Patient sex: M
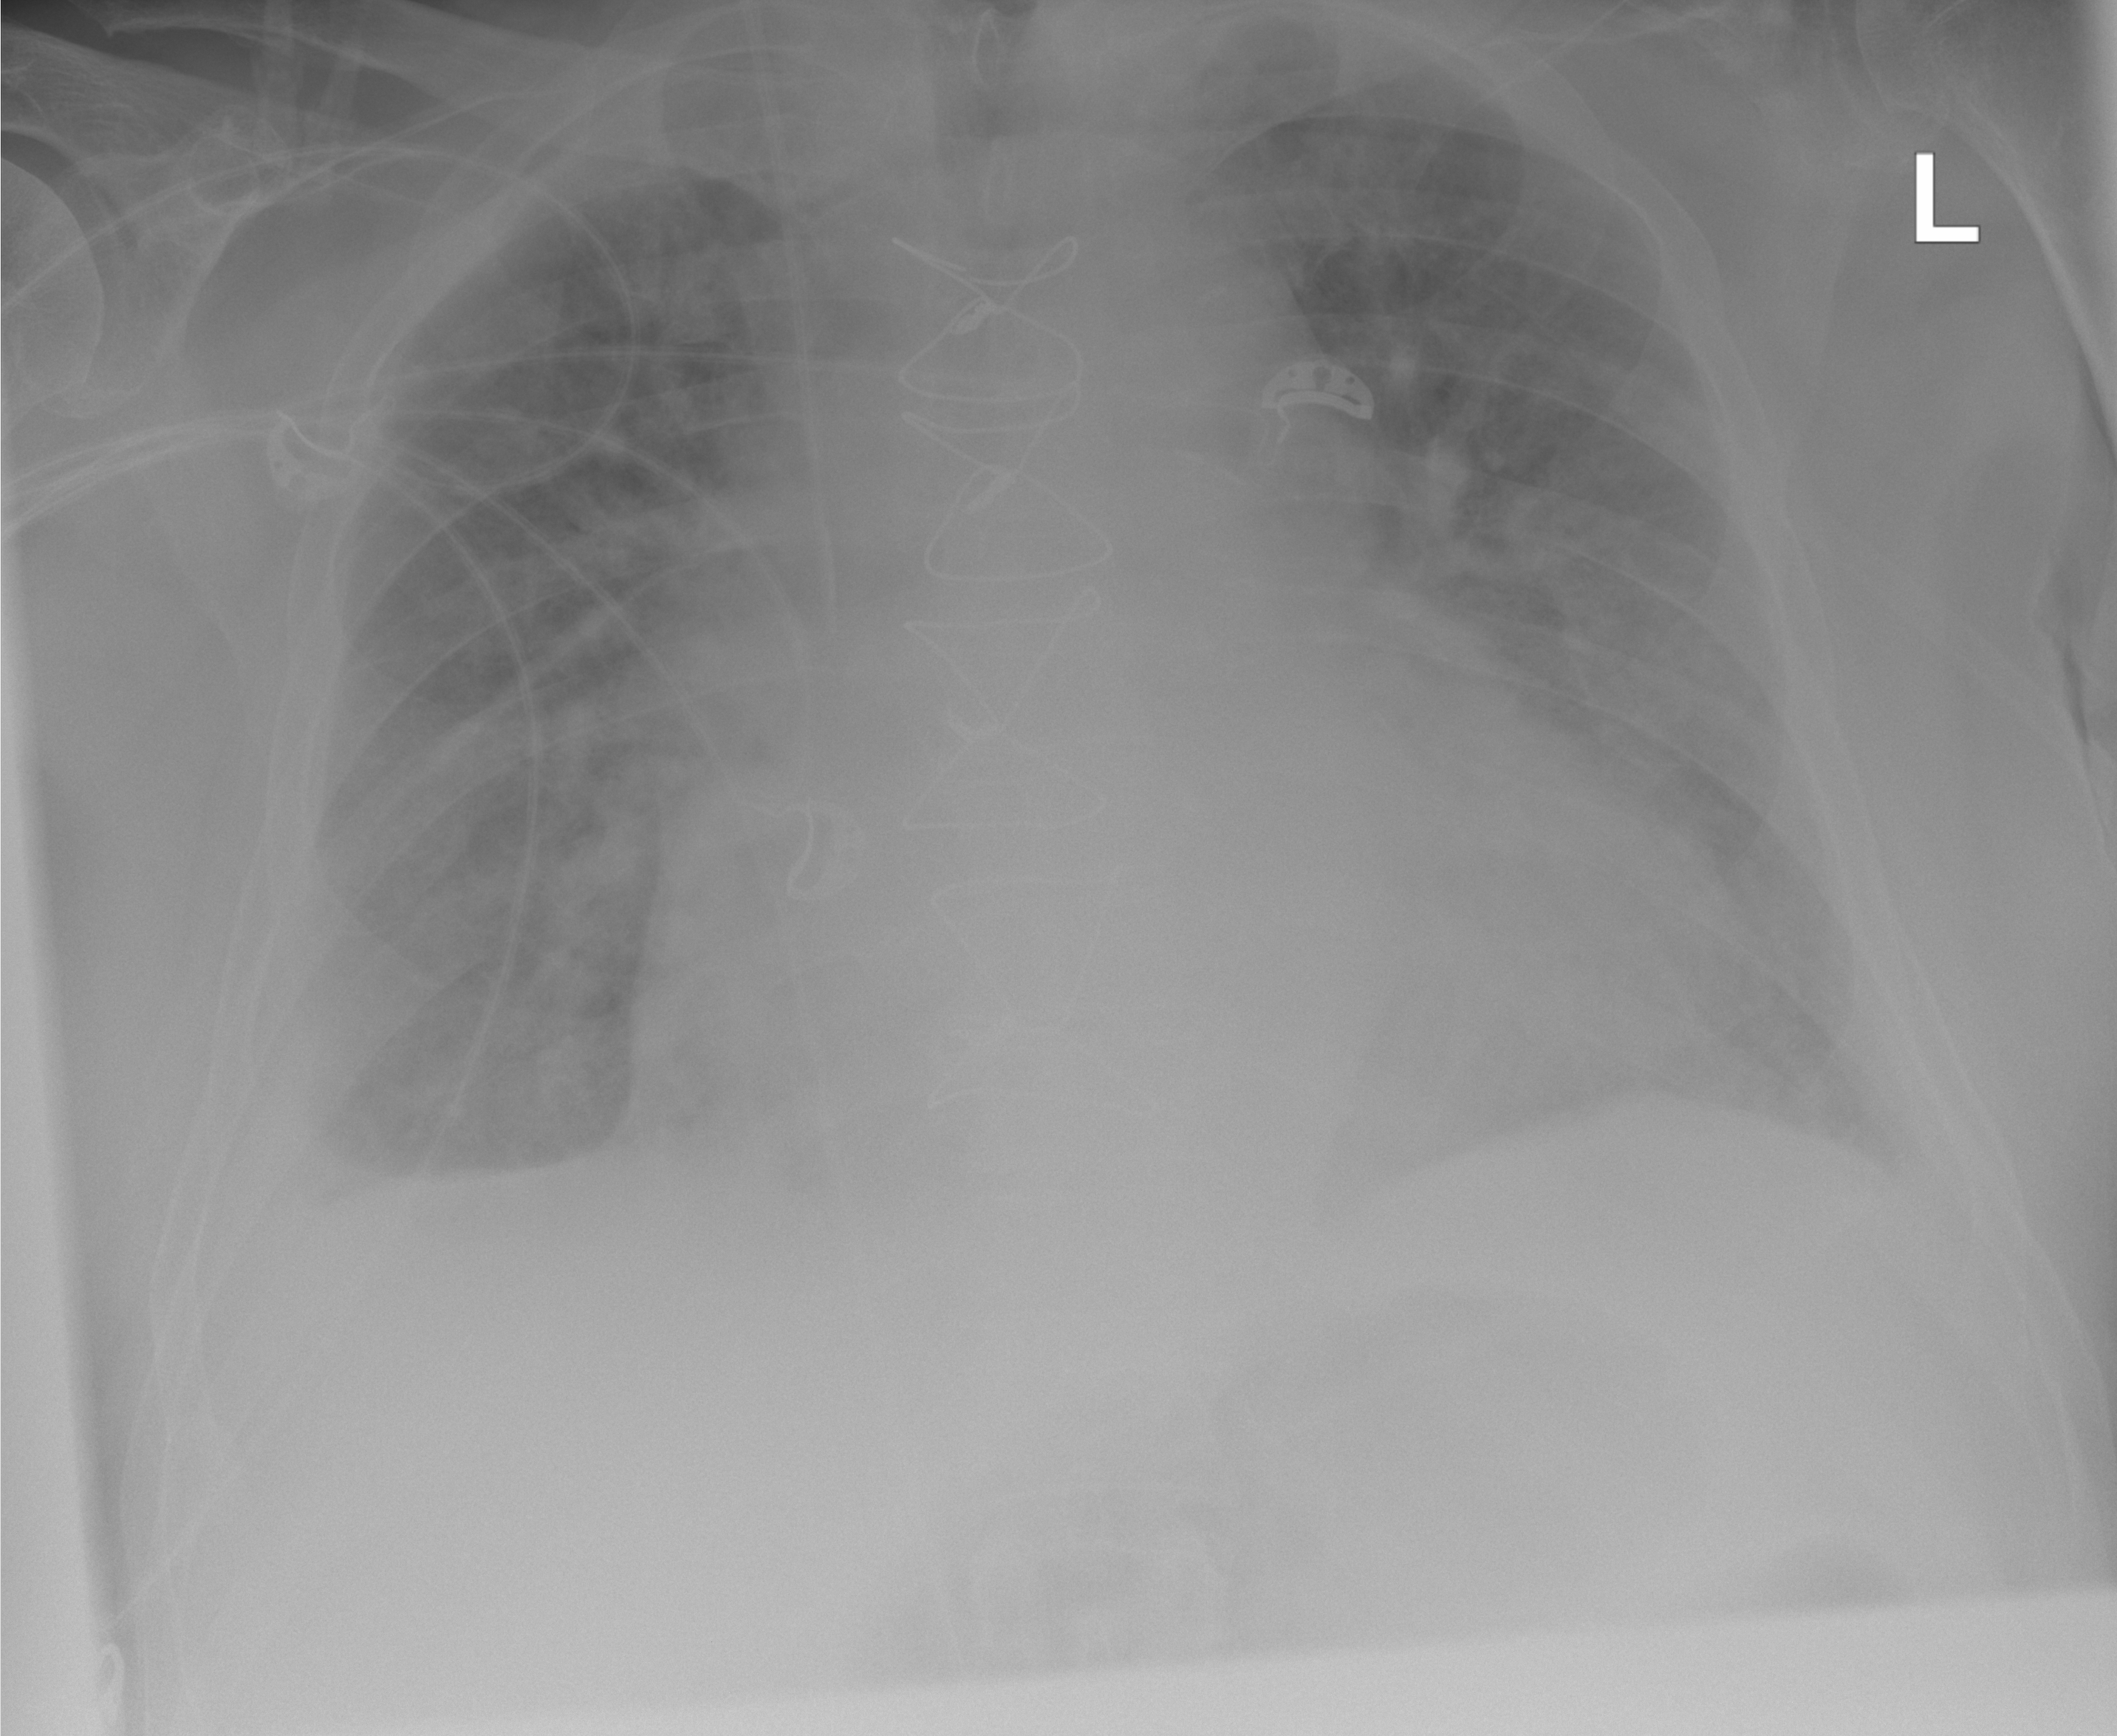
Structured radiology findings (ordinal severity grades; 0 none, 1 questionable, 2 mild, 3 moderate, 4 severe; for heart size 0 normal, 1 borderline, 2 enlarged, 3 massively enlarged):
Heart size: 2
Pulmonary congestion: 2
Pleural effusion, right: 2
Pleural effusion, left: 2
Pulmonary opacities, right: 2
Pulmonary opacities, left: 2
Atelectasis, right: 2
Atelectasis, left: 2